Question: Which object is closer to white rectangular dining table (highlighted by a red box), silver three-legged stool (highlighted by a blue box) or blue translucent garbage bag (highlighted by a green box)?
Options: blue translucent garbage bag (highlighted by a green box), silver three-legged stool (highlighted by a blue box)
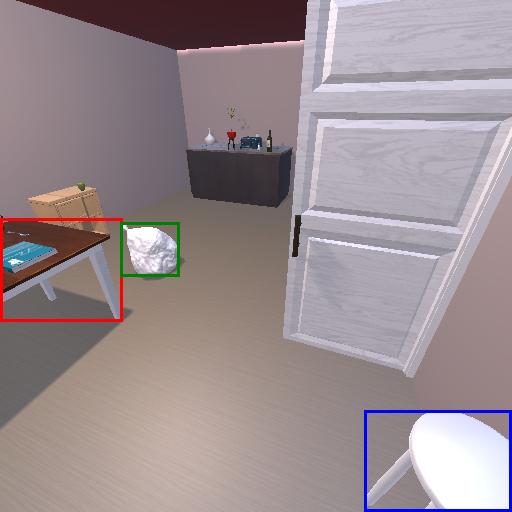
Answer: blue translucent garbage bag (highlighted by a green box)